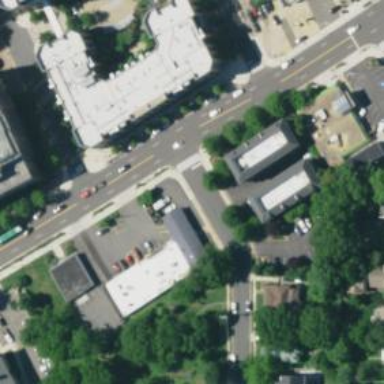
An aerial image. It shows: Alley classified as service road.